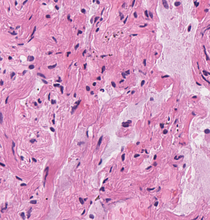
Tumor epithelial tissue: no
Tumor-associated stroma tissue: no
Normal tissue: yes